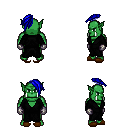
a pixel art fantasy rpg character, male body template, orc, green skin, gray robe, teal pants, blue long mohawk hairstyle, metal gloves, brown slippers, four views (front, back, left, right), 2x2 character sprite sheet, small pixel art, hard edges, no anti-aliasing